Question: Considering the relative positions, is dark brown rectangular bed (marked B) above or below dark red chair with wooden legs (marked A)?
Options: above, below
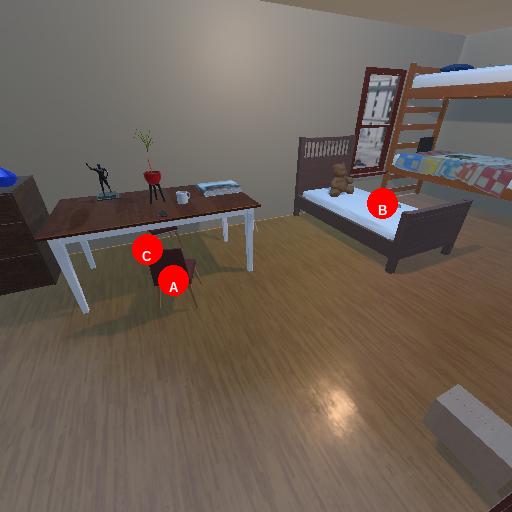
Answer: above